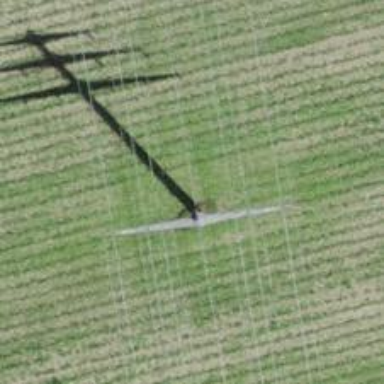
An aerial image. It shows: Concrete power pole.